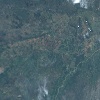
Label: land